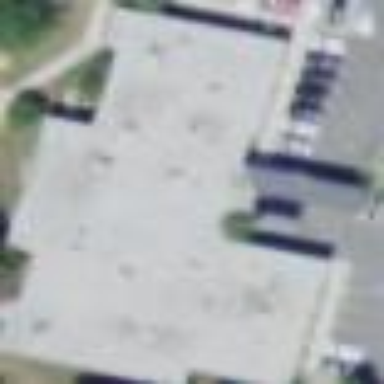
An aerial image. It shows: Commercial building.